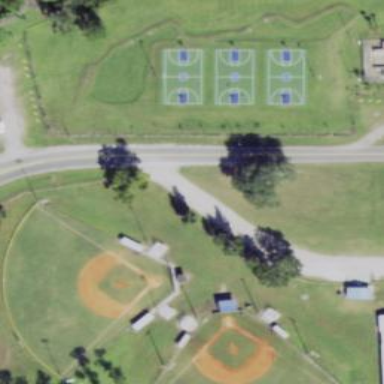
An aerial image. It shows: Baseball pitch for leisure land activities.